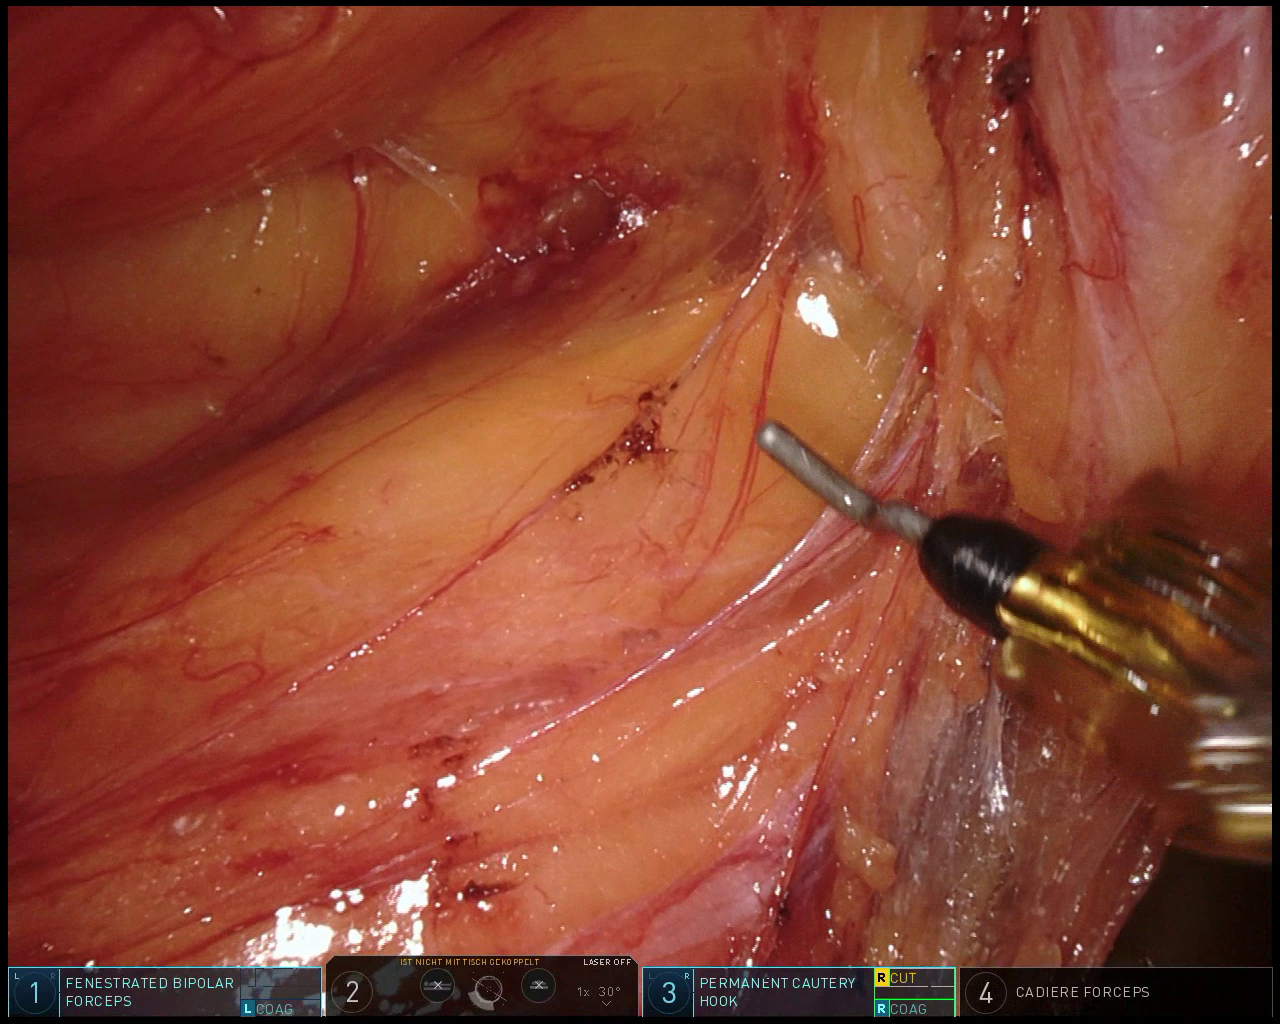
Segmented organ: ureter
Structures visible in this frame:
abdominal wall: no
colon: no
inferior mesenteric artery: no
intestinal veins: no
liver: no
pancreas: no
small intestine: no
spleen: no
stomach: no
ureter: yes
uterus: no
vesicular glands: no